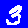
Digit: 3